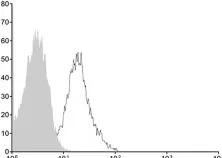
The Trp7Ter stop-gain mutation at the signal peptide sequence does not knock out cell-surface expression of the IL-12Rbeta1 polypeptide.the heterozygous carrier mothers of case 2.
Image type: pathology (immunostaining)